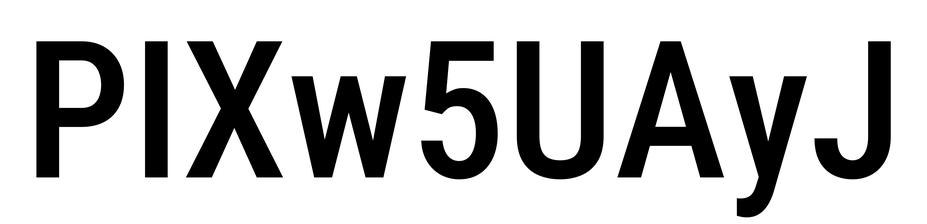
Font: Roboto_Condensed_Medium